Question: I'm trying to call Dropbox' delta Api with a path prefix, however, it seems to ignore it.
Here's my request:

As you can see, I it doesn't care about path_prefix and returns me all files.
Am I doing anything wrong? Thanks for help.
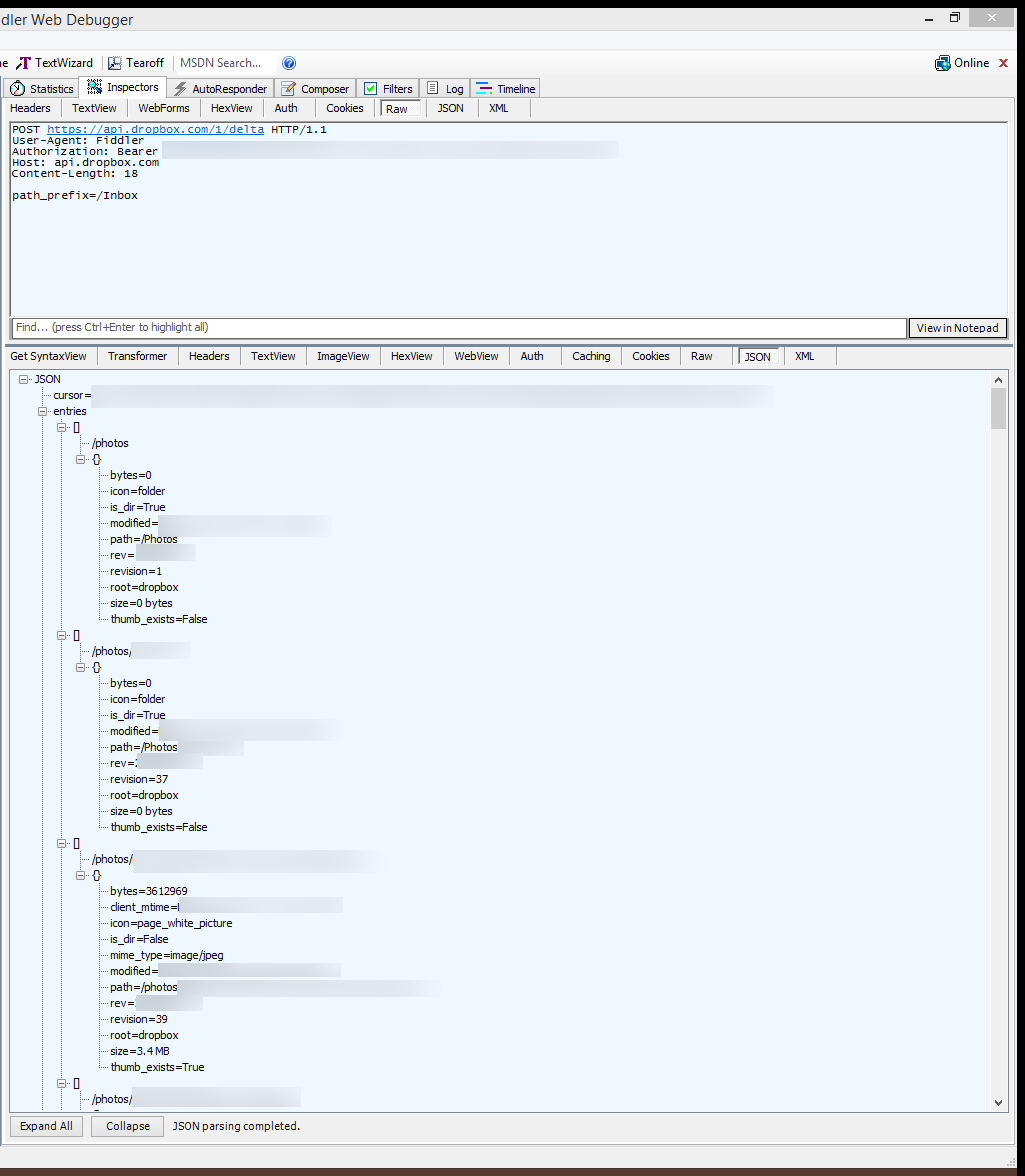
Answer: Found the solution: I forgot to add the header:
'Content-Type: application/x-www-form-urlencoded'